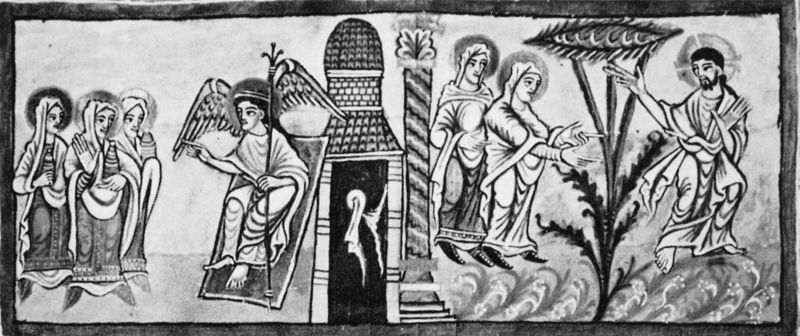
Titel: Fuldaer Sakramentar
Standort: Herkunftsort: Fulda (EU - D - H)
Institution: Göttingen, Niedersächsische Staats- und Universitätsbibliothek
Schlagwörter: baum, flügel, frauen, schwarz, säule, zeichnung, architektur, rahmen, kirche, drei, pflanze, engel, garten, stab, faltenwurf, heiligenschein, nimbus, christus, jesus, mittelalter, jünger, gefäße, auferstehung, buchmalerei, noli me tangere, chistus